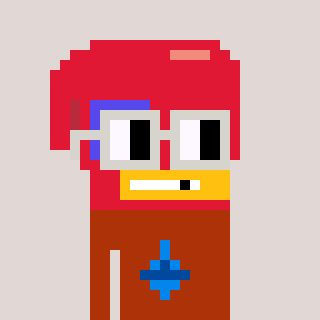
a pixel art character with square light gray glasses, a boxing glove-shaped head and a hotbrown-colored body on a warm background